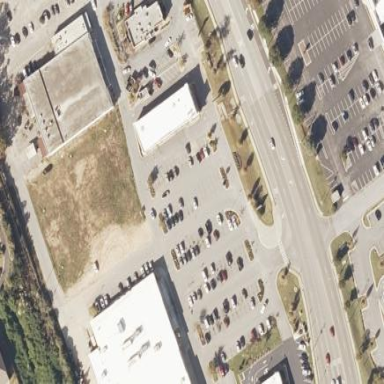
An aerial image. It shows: Supermarket building.